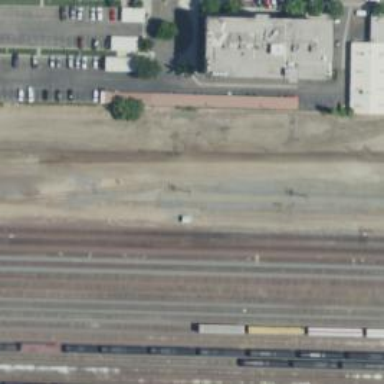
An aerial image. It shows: Railway crossover.